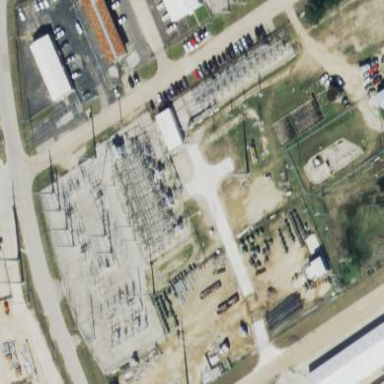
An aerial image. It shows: There is distribution substation enclosed by fence.